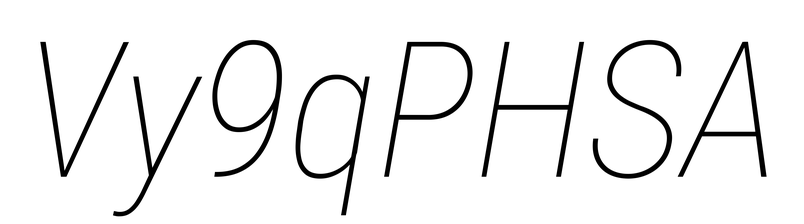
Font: Roboto-Italic_Condensed_Thin_Italic